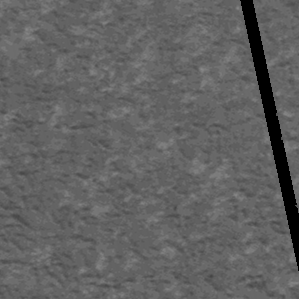
Label: frost